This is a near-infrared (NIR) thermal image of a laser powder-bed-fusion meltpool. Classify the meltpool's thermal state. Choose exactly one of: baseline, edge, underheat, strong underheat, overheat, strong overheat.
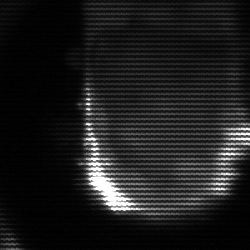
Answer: baseline